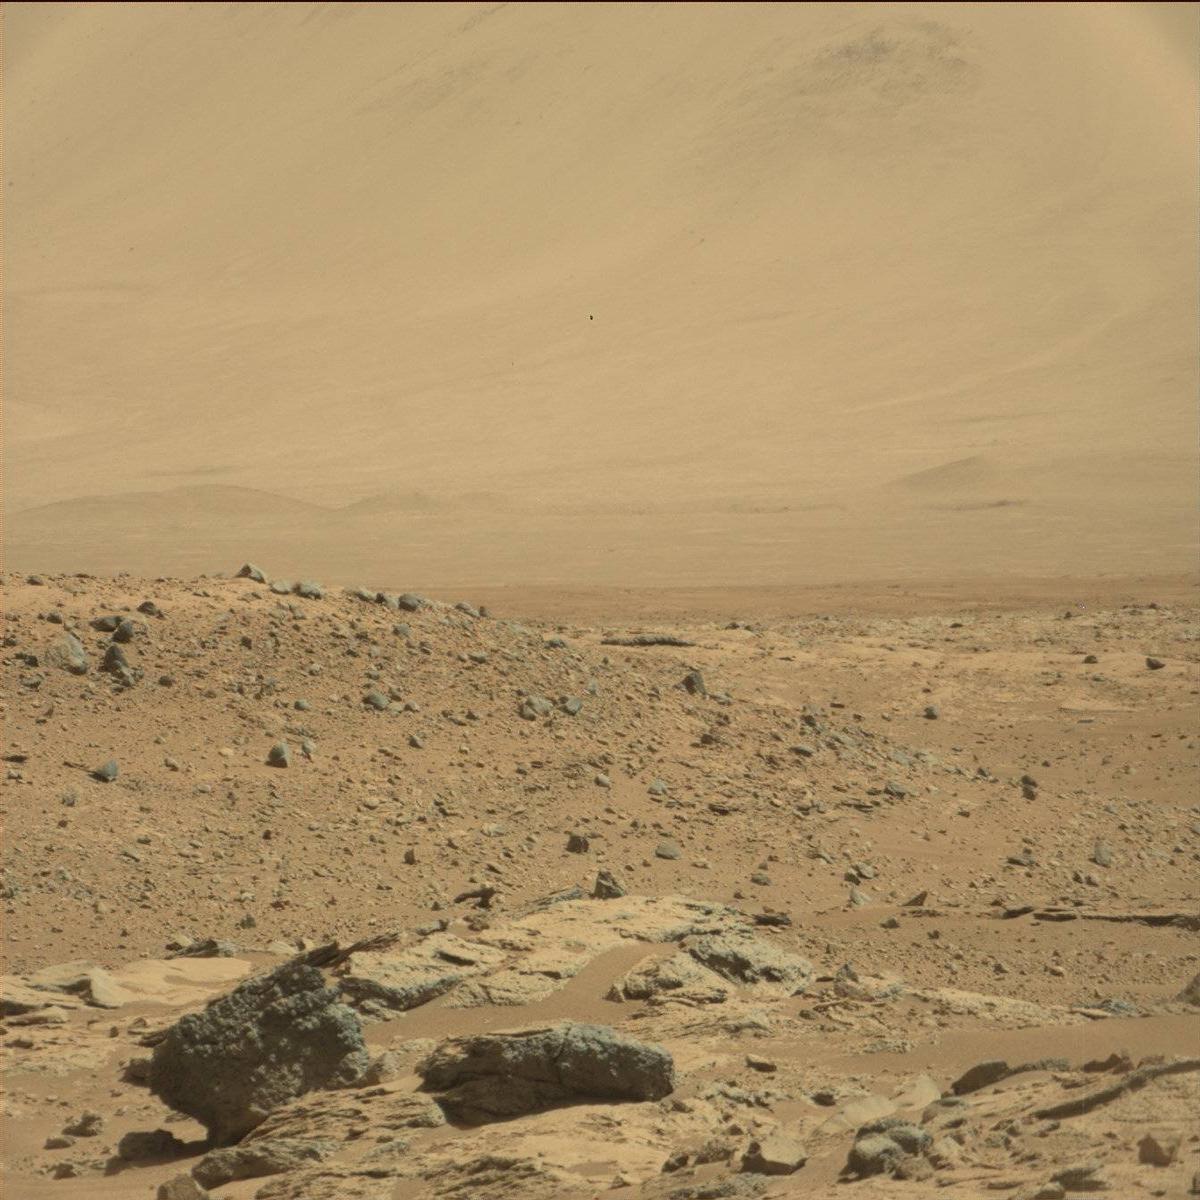
Terrain classes present: Bedrock, Ridge, Sand / Soil